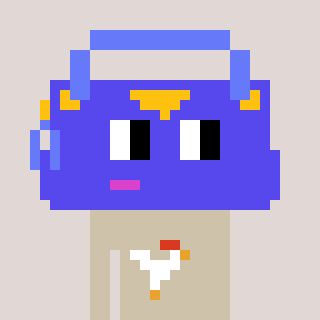
a pixel art character with square blue glasses, a bag-shaped head and a bege-colored body on a warm background